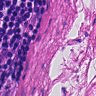
Metastatic tissue present: no